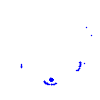
Particle: proton